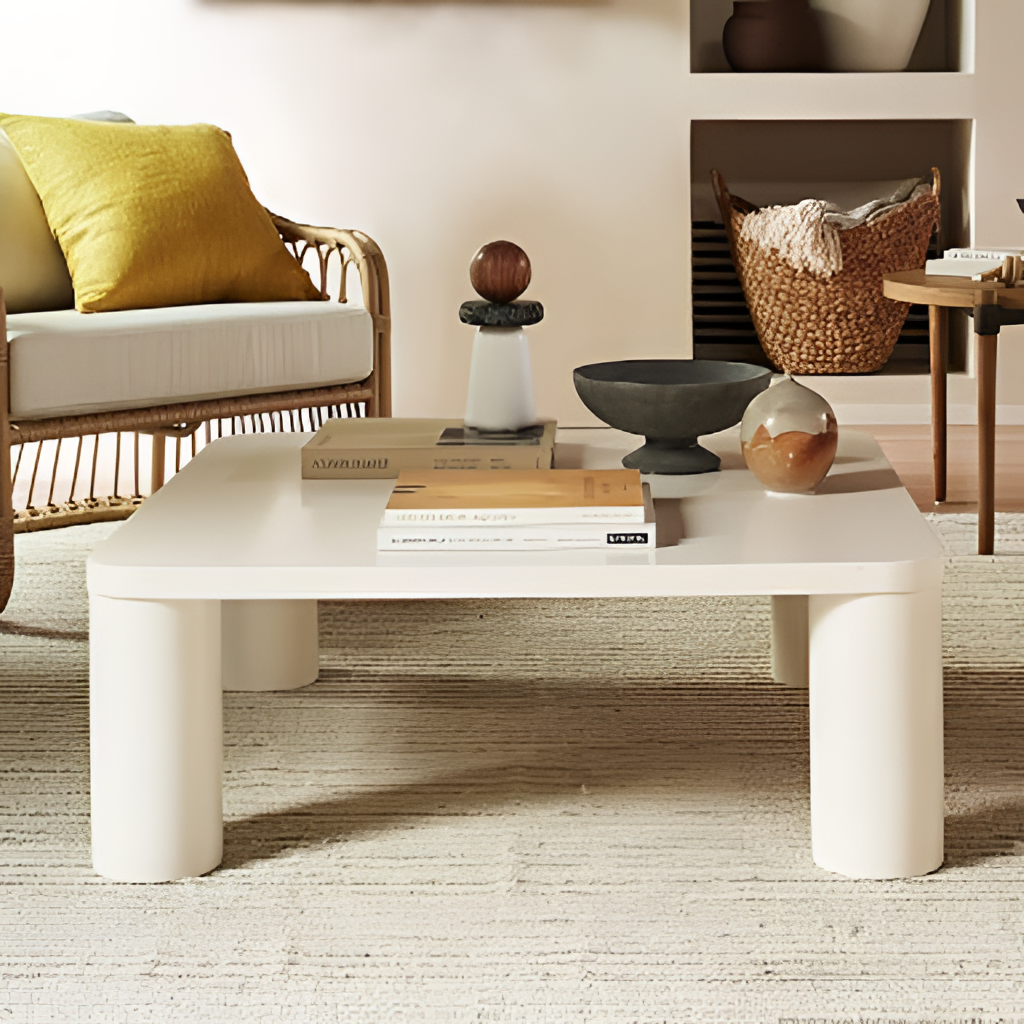
living room, white wood coffee table, carpet flooring, with flat weave pattern, paint wallpaper, with solid pattern, contemporary